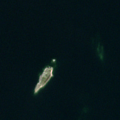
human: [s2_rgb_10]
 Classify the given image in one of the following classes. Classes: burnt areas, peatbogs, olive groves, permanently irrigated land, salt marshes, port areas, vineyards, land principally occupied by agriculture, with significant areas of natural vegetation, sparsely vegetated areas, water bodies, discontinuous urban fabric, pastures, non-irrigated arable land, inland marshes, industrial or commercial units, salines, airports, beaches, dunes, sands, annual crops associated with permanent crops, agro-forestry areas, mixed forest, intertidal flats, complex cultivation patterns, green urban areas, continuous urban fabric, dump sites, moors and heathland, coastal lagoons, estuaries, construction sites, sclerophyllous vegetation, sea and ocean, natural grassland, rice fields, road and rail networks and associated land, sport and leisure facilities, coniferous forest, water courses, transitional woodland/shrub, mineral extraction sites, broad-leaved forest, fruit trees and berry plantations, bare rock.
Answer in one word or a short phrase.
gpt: sea and ocean